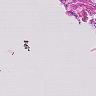
Metastatic tissue present: no